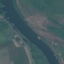
Land use / land cover class: River